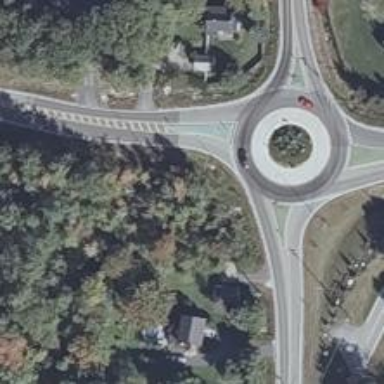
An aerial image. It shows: Secondary road with asphalt surface leading to roundabout.